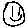
Label: smiley face